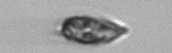
Label: Prorocentrum_triestinum